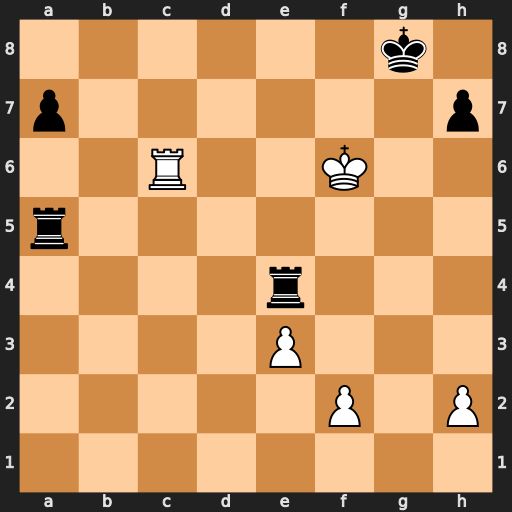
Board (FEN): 6k1/p6p/2R2K2/r7/4r3/4P3/5P1P/8
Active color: w
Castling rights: -
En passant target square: -
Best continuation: Rc8+ Re8 Rxe8#